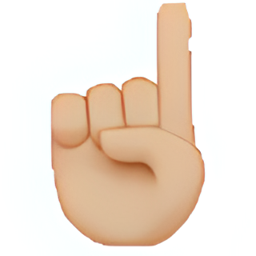
Name: white up pointing index
Emoji: ☝🏼
Group: People & Body
Sub-group: hand-single-finger